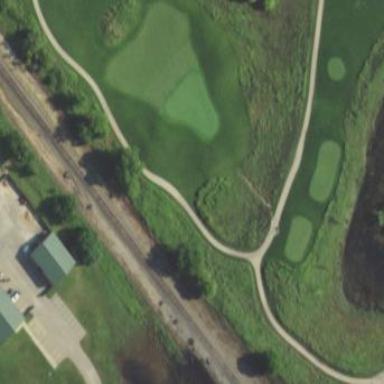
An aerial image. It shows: Rough grassy area used for golf.